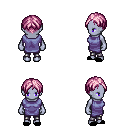
a pixel art fantasy rpg character, female body template, dark elf, purple skin, chain tabard jacket, metal pants, pink parted hairstyle, black slippers, four views (front, back, left, right), 2x2 character sprite sheet, small pixel art, hard edges, no anti-aliasing